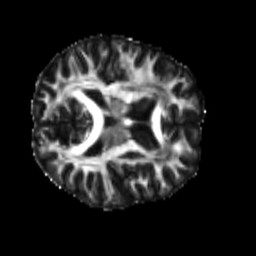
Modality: FA
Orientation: axial
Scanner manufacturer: siemens
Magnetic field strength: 3 T
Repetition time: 4 s
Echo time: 0.0594 s